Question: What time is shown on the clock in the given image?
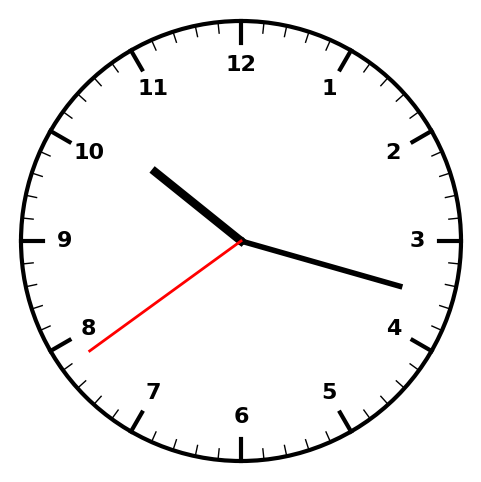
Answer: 10:17:39